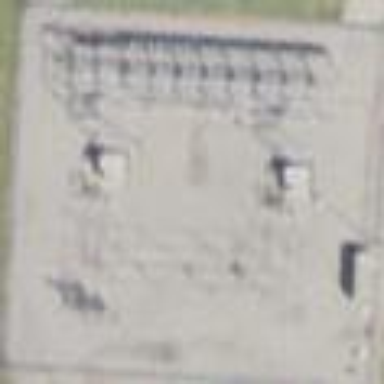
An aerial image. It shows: Power substation.